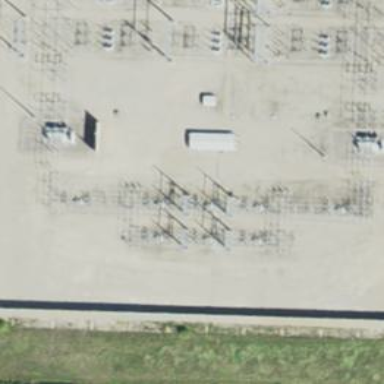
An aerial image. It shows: Switch for power supply.